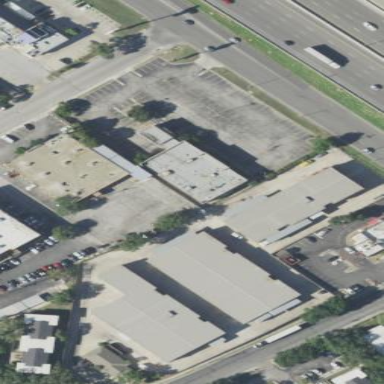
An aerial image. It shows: Storage rental shop.